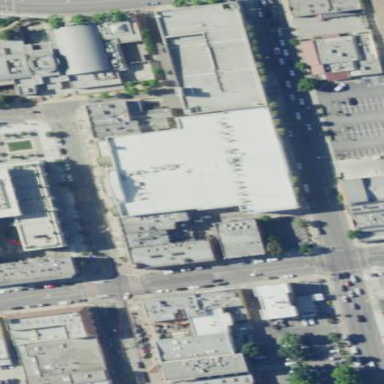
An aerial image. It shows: Cinema building.